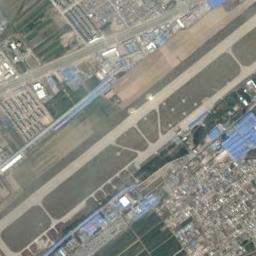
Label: airport